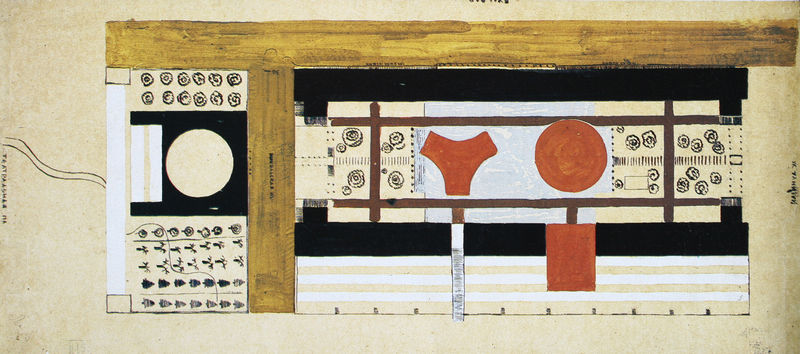
Titel: Gebäude des Volkskommissariats für Schwerindustrie, Wettbewerbsprojekt
Künstler: Iwan Leonidow
Standort: Moskau
Institution: Staatliches Architekturmuseum
Schlagwörter: blau, weiß, komposition, ocker, braun, grau, holz, schwarz, rot, beige, muster, architektur, interieur, rund, ansicht, grafik, graphik, tafel, streifen, balken, collage, rechteck, draufsicht, kreise, entwurf, senkrecht, küche, plan, geometrie, waggerecht